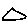
Label: triangle